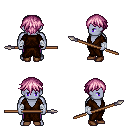
a pixel art fantasy rpg character, male body template, dark elf, purple skin, brown robe, magenta pants, pink short bangs hairstyle, white cloth bandages, brown shoes, spear, four views (front, back, left, right), 2x2 character sprite sheet, small pixel art, hard edges, no anti-aliasing